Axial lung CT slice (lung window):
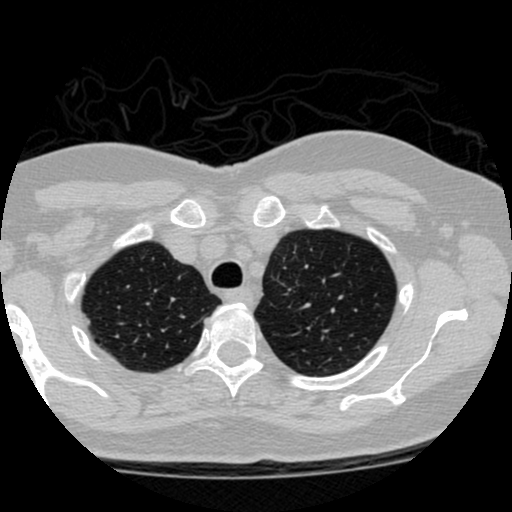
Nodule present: no